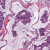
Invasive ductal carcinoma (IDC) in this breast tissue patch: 1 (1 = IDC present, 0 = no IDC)